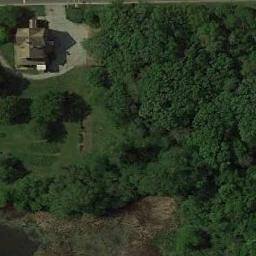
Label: forest